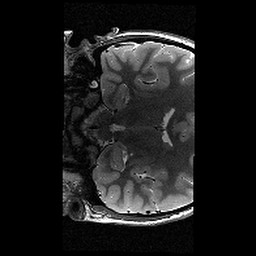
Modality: T2w
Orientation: coronal
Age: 11
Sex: female
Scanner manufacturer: siemens
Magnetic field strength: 3 T
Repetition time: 9.23 s
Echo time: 0.067 s